Question: Um quite new to WCF . I think I have messed up a bit. So this is what I did so far and I ve hosted my WCF service in IIS
First the Contracts
'''
using System;
using System.Collections.Generic;
using System.Linq;
using System.Runtime.Serialization;
using System.ServiceModel;
using System.ServiceModel.Web;
using System.Text;
using YangkeeServer.dto;
namespace YangkeeServer
{
public class Service1 : IService1
{
[WebInvoke(Method = "GET", ResponseFormat = WebMessageFormat.Json, UriTemplate = "single")]
public YangkeeTrailerDTO getTrailor()
{
return new YangkeeTrailerDTO()
{
loanFrom = "heaven"
};
}
[WebInvoke(Method = "GET",
ResponseFormat = WebMessageFormat.Json,
UriTemplate = "datum/{id}")]
public Test getName(string id)
{
return new Test()
{
Id = Convert.ToInt32(id) * 12,
Name = "Leo Messi"
};
}
}
}
'''
and this is my web.config file
'''
<?xml version="1.0"?>
<configuration>
<system.web>
<compilation debug="true" targetFramework="4.0" />
</system.web>
<system.serviceModel>
<services>
<service name="YangkeeServer.Service1">
<endpoint
contract="YangkeeServer.IService1"
binding="webHttpBinding"
behaviorConfiguration="WebHttp"
address="http://localhost:7000/Service1.svc">
</endpoint>
</service>
<service name="YangkeeServer.Service2">
<endpoint
contract="YangkeeServer.IService2"
binding="webHttpBinding"
behaviorConfiguration="WebHttp"
address="http://localhost:7000/Service2.svc">
</endpoint>
</service>
<service name="YangkeeServer.YangkeeTrailer">
<endpoint
contract="YangkeeServer.IYangkeeTrailor"
binding="webHttpBinding"
behaviorConfiguration="WebHttp"
address="http://localhost:7000/YangkeeTrailor.svc">
</endpoint>
</service>
</services>
<behaviors>
<endpointBehaviors>
<behavior name="WebHttp">
<webHttp />
</behavior>
</endpointBehaviors>
<serviceBehaviors>
<behavior name="">
<serviceMetadata httpGetEnabled="true" />
<serviceDebug includeExceptionDetailInFaults="false" />
</behavior>
</serviceBehaviors>
</behaviors>
<serviceHostingEnvironment multipleSiteBindingsEnabled="true" />
</system.serviceModel>
<system.webServer>
<modules runAllManagedModulesForAllRequests="true"/>
</system.webServer>
</configuration>
'''
and um using this urlhttp://localhost:7000/Service1.svc and um getting this error
'''
Server Error in '/' Application.
When 'system.serviceModel/serviceHostingEnvironment/multipleSiteBindingsEnabled' is set to true in configuration, the endpoints are required to specify a relative address. If you are specifying a relative listen URI on the endpoint, then the address can be absolute. To fix this problem, specify a relative uri for endpoint 'http://localhost:7000/Service1.svc'.
'''
can any one tell me where did I do wrong? Thank you in advance.
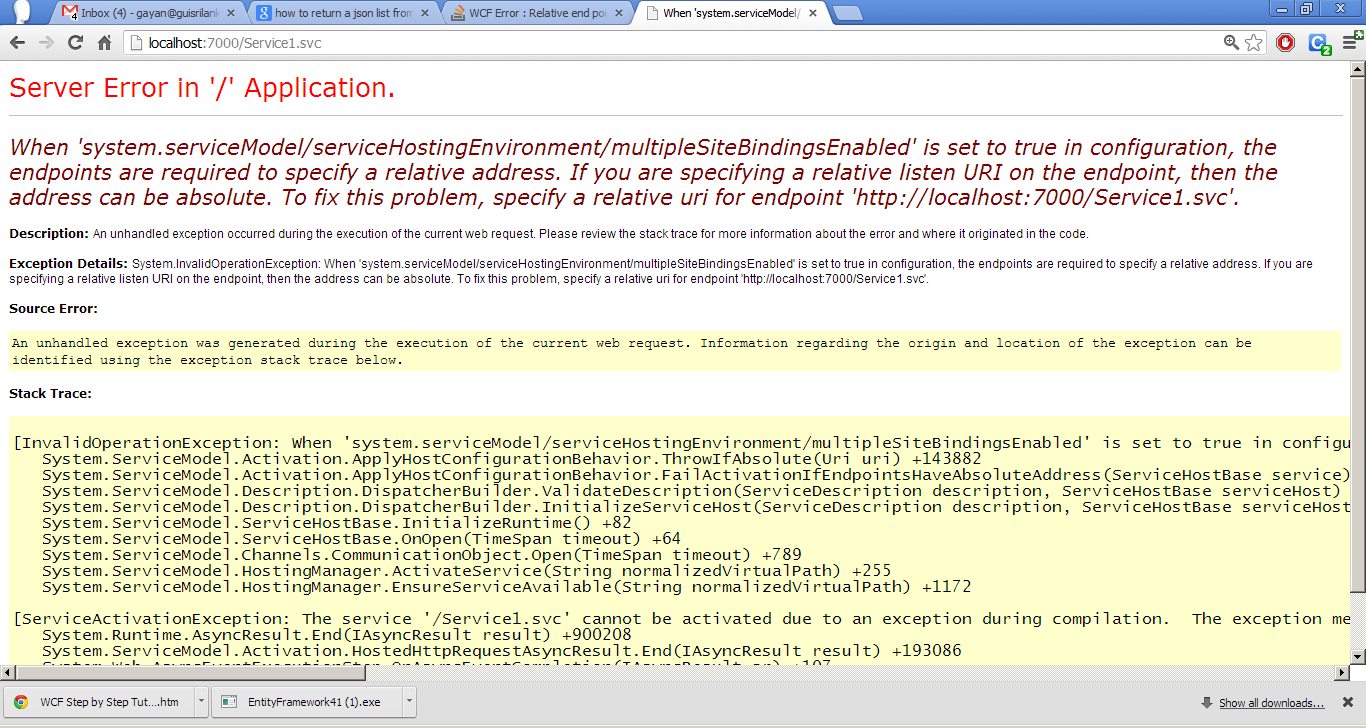
Answer: Set the service endpoint address to just the service filename (this is the relative part):
'''
address="Service1.svc"
'''
or set the address to blank for each endpoint (I don't think its needed when hosting in the development environment or in IIS)
'''
address=""
'''
See <URL>
The relevant part is:
> the virtual directory (in IIS) where your *.svc file exists defines your service endpoint's address.